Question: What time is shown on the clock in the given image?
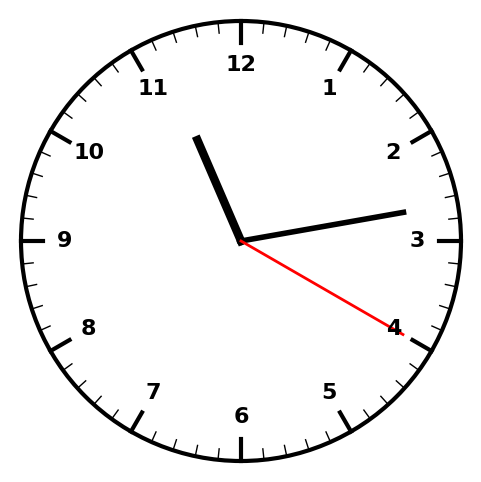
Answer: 11:13:20